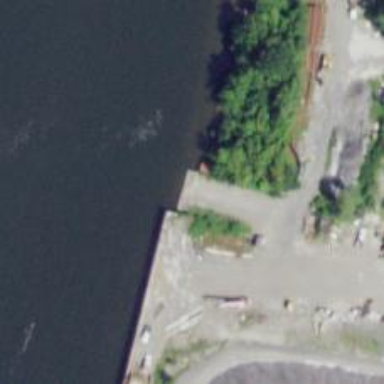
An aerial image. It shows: Slipway on leisure land.